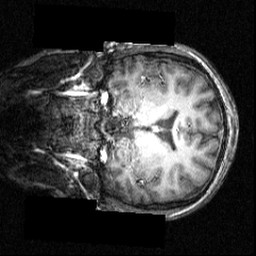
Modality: T1w
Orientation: coronal
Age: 18
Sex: male
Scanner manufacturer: siemens
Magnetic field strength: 3.951 T
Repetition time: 1.5 s
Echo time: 0.00335 s